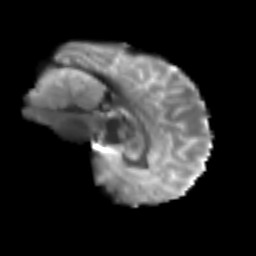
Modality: T2w
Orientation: sagittal
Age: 52
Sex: male
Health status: ill
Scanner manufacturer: siemens
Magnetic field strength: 3 T
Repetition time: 8.7 s
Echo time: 0.11 s